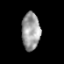
Tissue: prostate
Cell type: T cells
Senescence score: 0.3428
Nuclear area (px): 675
Mean DAPI intensity: 156.61